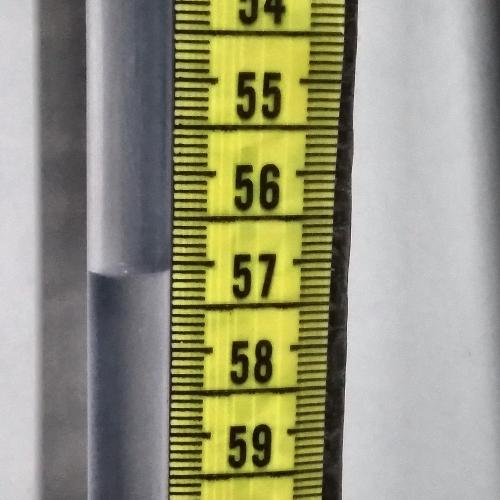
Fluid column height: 57.1 cm